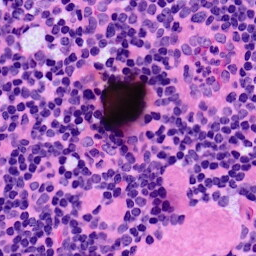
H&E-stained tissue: LymphNode